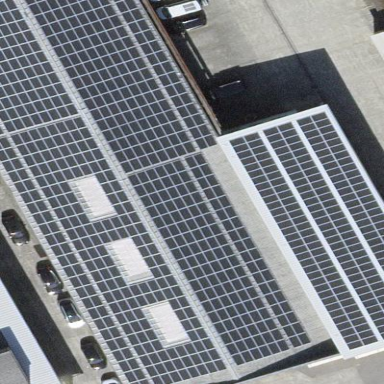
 consisting of solar photovoltaic panels."